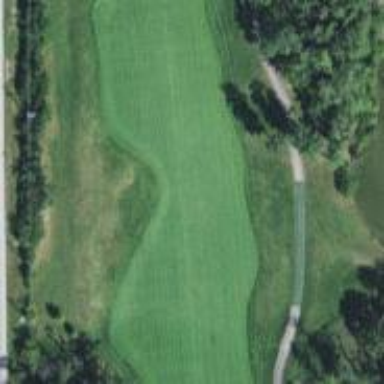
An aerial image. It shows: Golf hole.